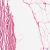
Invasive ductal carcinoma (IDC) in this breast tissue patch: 0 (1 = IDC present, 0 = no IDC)